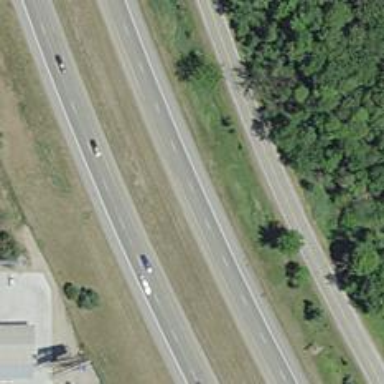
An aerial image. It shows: Asphalt motorway.